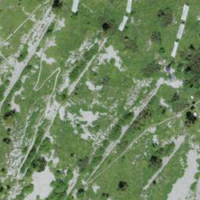
EUNIS habitat code: 23
Species observed at this site:
Lysandra coridon
Dryas octopetala
Gentiana clusii